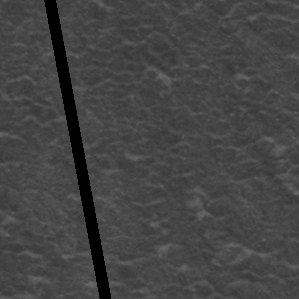
Label: frost